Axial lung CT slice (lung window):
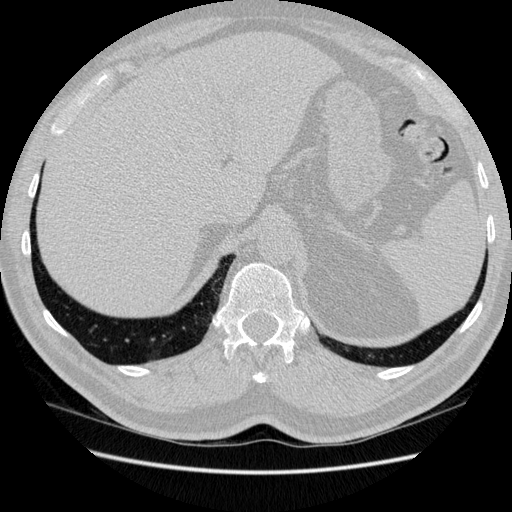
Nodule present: no